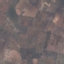
Land use / land cover: PermanentCrop